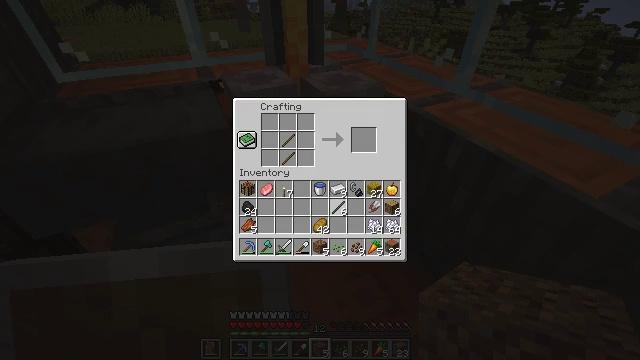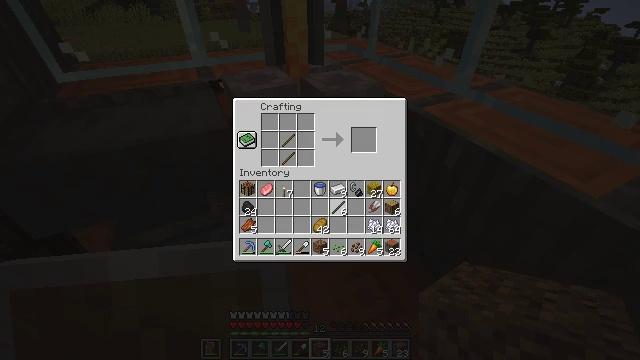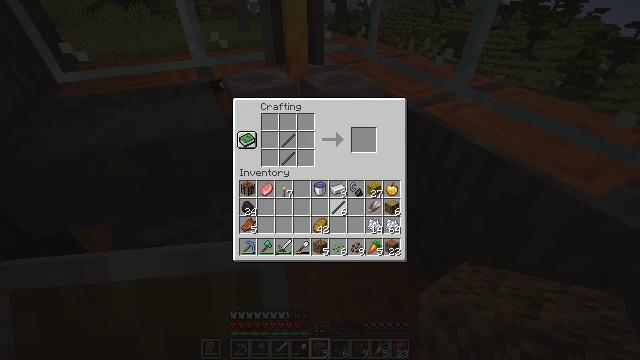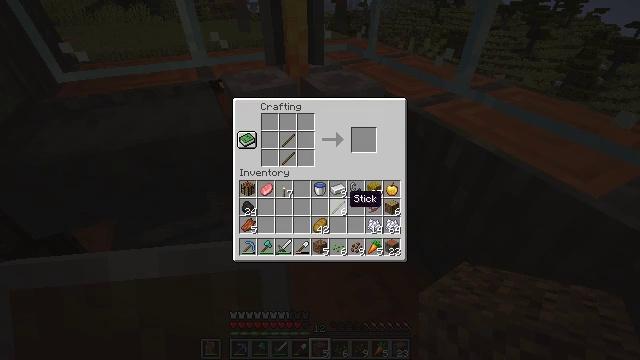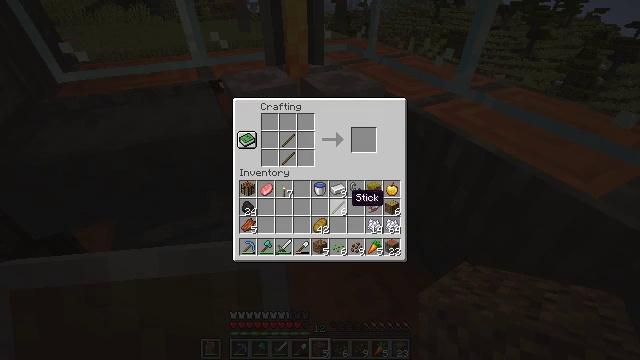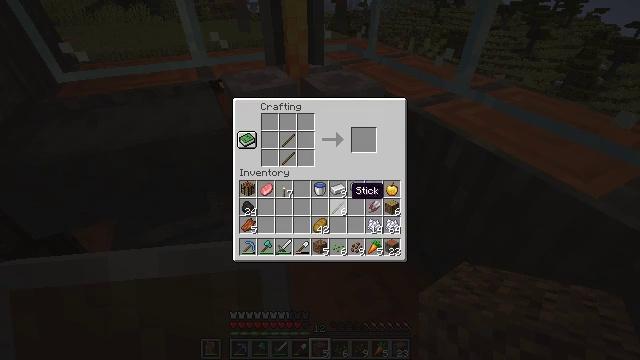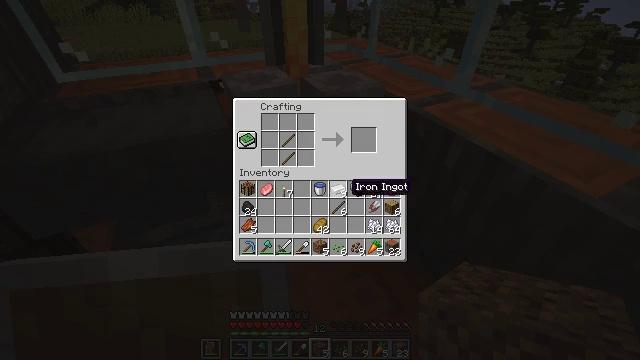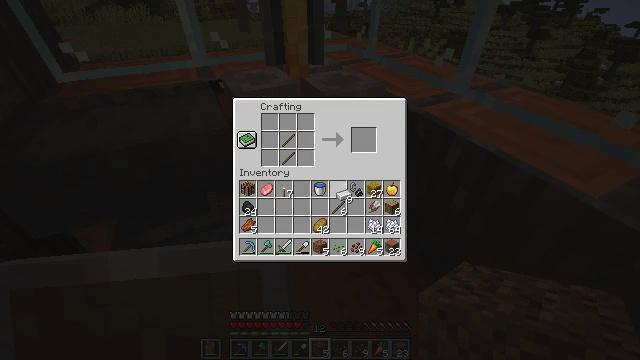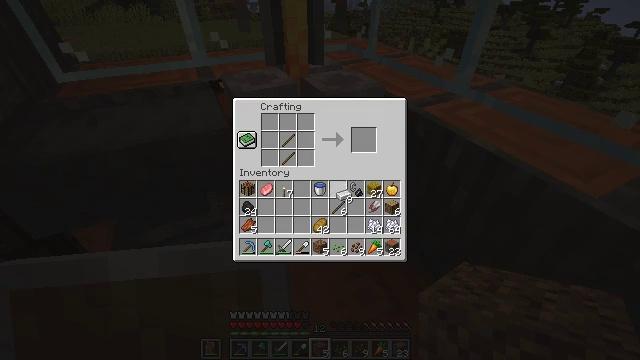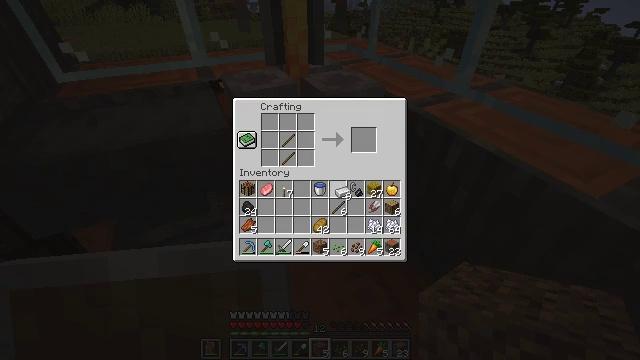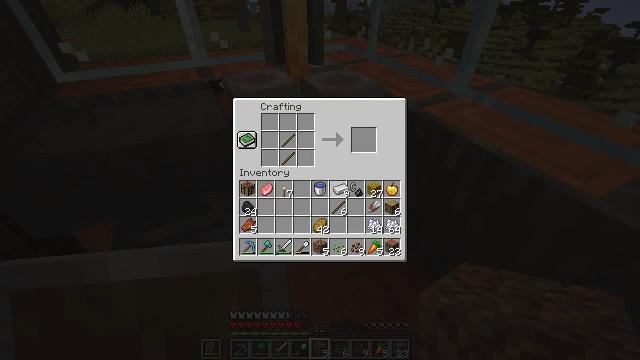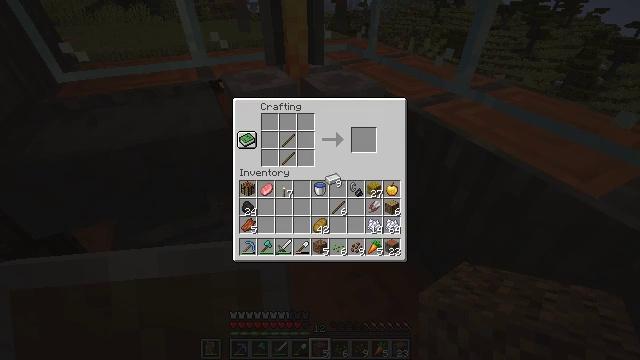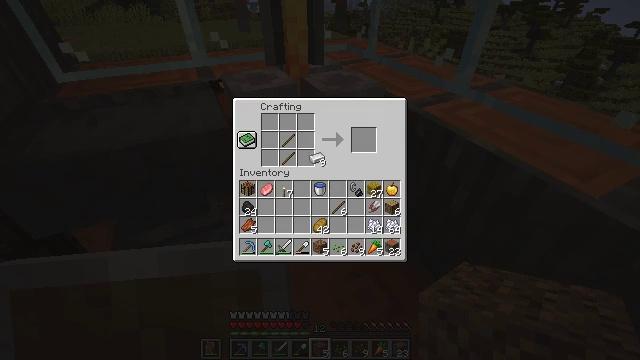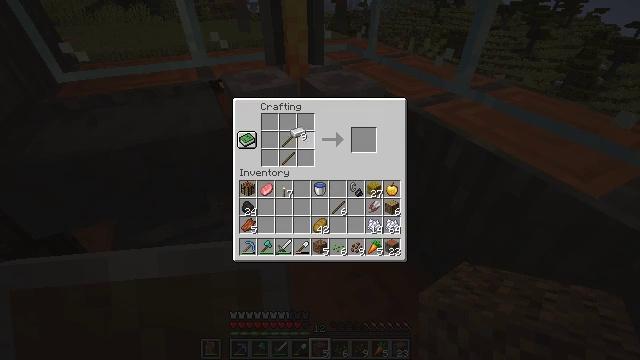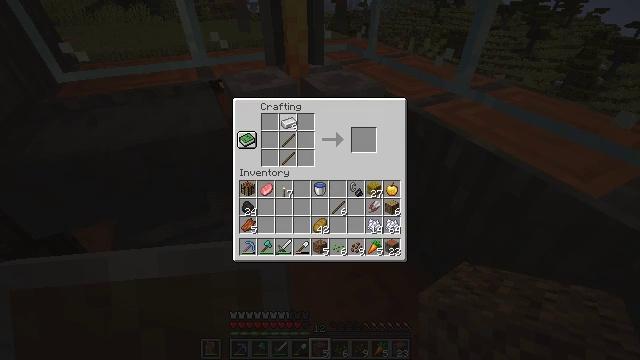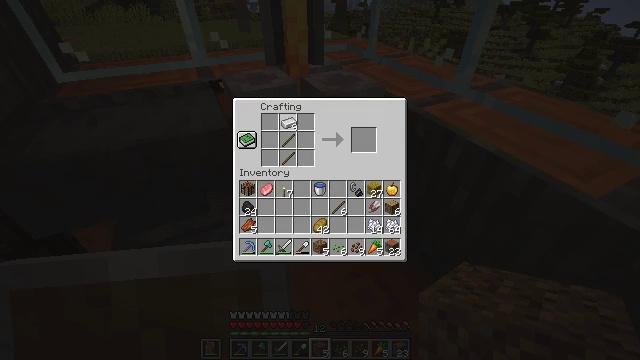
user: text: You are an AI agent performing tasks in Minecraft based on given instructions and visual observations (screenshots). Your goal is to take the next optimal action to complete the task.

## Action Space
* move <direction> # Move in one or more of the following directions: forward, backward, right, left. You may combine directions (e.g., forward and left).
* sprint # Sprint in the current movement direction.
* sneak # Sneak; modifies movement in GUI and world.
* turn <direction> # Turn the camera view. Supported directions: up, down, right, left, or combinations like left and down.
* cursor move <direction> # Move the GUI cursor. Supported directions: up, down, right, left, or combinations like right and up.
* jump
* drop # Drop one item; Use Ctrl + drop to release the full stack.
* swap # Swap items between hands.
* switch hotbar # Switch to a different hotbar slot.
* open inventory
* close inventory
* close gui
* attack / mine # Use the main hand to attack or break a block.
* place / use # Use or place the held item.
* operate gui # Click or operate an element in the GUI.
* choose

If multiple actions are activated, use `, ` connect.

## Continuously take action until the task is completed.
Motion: motion action
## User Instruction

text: Craft an iron hoe.
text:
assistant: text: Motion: operate gui
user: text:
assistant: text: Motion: operate gui
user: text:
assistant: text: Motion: no_op
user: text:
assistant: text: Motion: no_op
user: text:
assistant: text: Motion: no_op
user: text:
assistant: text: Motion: no_op
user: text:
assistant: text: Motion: operate gui
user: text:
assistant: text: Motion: operate gui
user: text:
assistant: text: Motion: operate gui
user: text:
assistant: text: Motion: no_op
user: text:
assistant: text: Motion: cursor move left and up
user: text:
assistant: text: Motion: cursor move left and up
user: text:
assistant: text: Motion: cursor move left and up
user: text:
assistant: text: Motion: cursor move left and up
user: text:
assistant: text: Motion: no_op
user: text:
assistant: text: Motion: no_op
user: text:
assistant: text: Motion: choose
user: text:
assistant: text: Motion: choose
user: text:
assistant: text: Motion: choose
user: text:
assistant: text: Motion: choose
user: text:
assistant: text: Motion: choose
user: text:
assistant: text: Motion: choose
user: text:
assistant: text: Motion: choose
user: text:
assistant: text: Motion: choose
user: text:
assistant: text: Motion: choose
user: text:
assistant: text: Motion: no_op
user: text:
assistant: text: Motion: cursor move right
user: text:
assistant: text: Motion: cursor move right and down
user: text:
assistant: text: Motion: cursor move right and down
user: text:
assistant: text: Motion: cursor move right and down